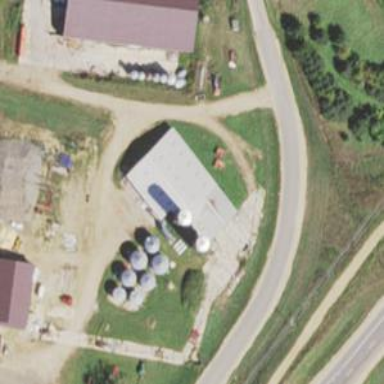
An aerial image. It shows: Silo.